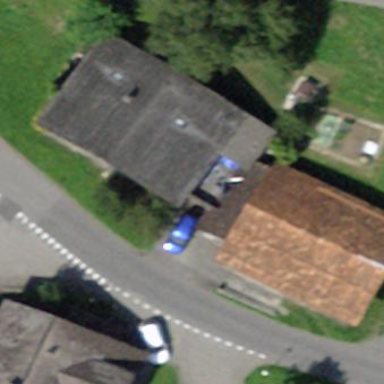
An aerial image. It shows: Barn.